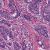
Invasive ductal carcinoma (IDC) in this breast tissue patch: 1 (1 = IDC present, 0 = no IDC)